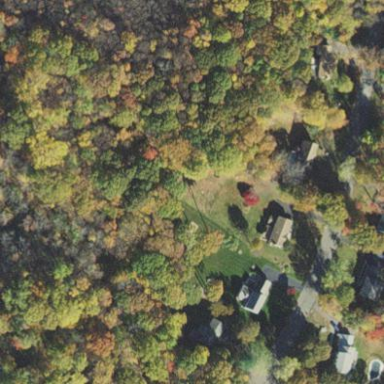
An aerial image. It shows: Existing Preserved Open Space in the woodland area.